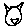
Label: cat